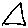
Label: triangle